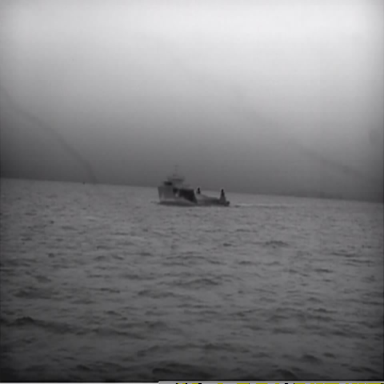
There is a liner in the infrared image.